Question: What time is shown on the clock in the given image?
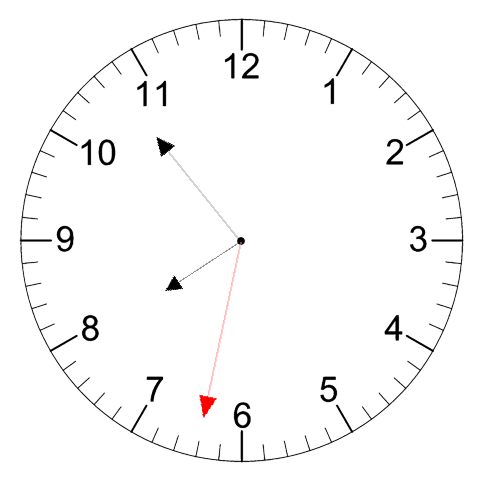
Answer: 07:53:32